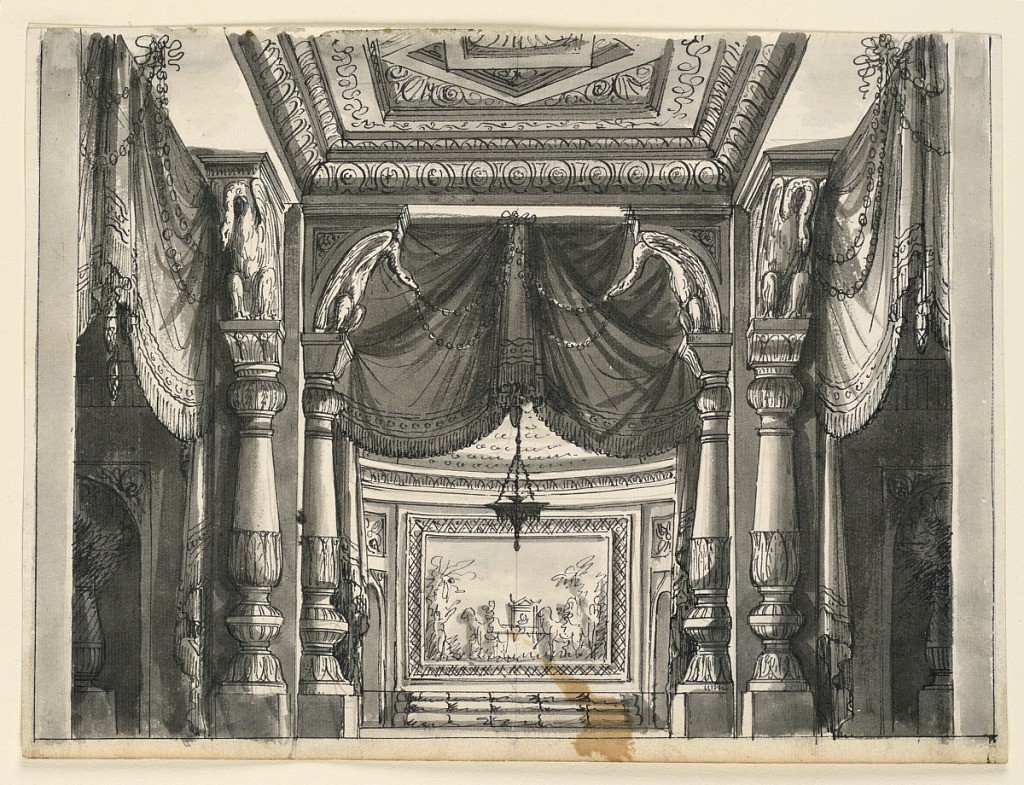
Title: Stage Design, Interior of Oriental Palace
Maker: Romolo Achille Liverani, Italian, 1809 - 1872
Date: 1828
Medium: Pen and sepia ink, brush and wash on paper
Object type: Drawing
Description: Horizontal rectangle. Interior of palace hall, richly decorated with draperies. Settee in semicircular alcove.